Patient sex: M
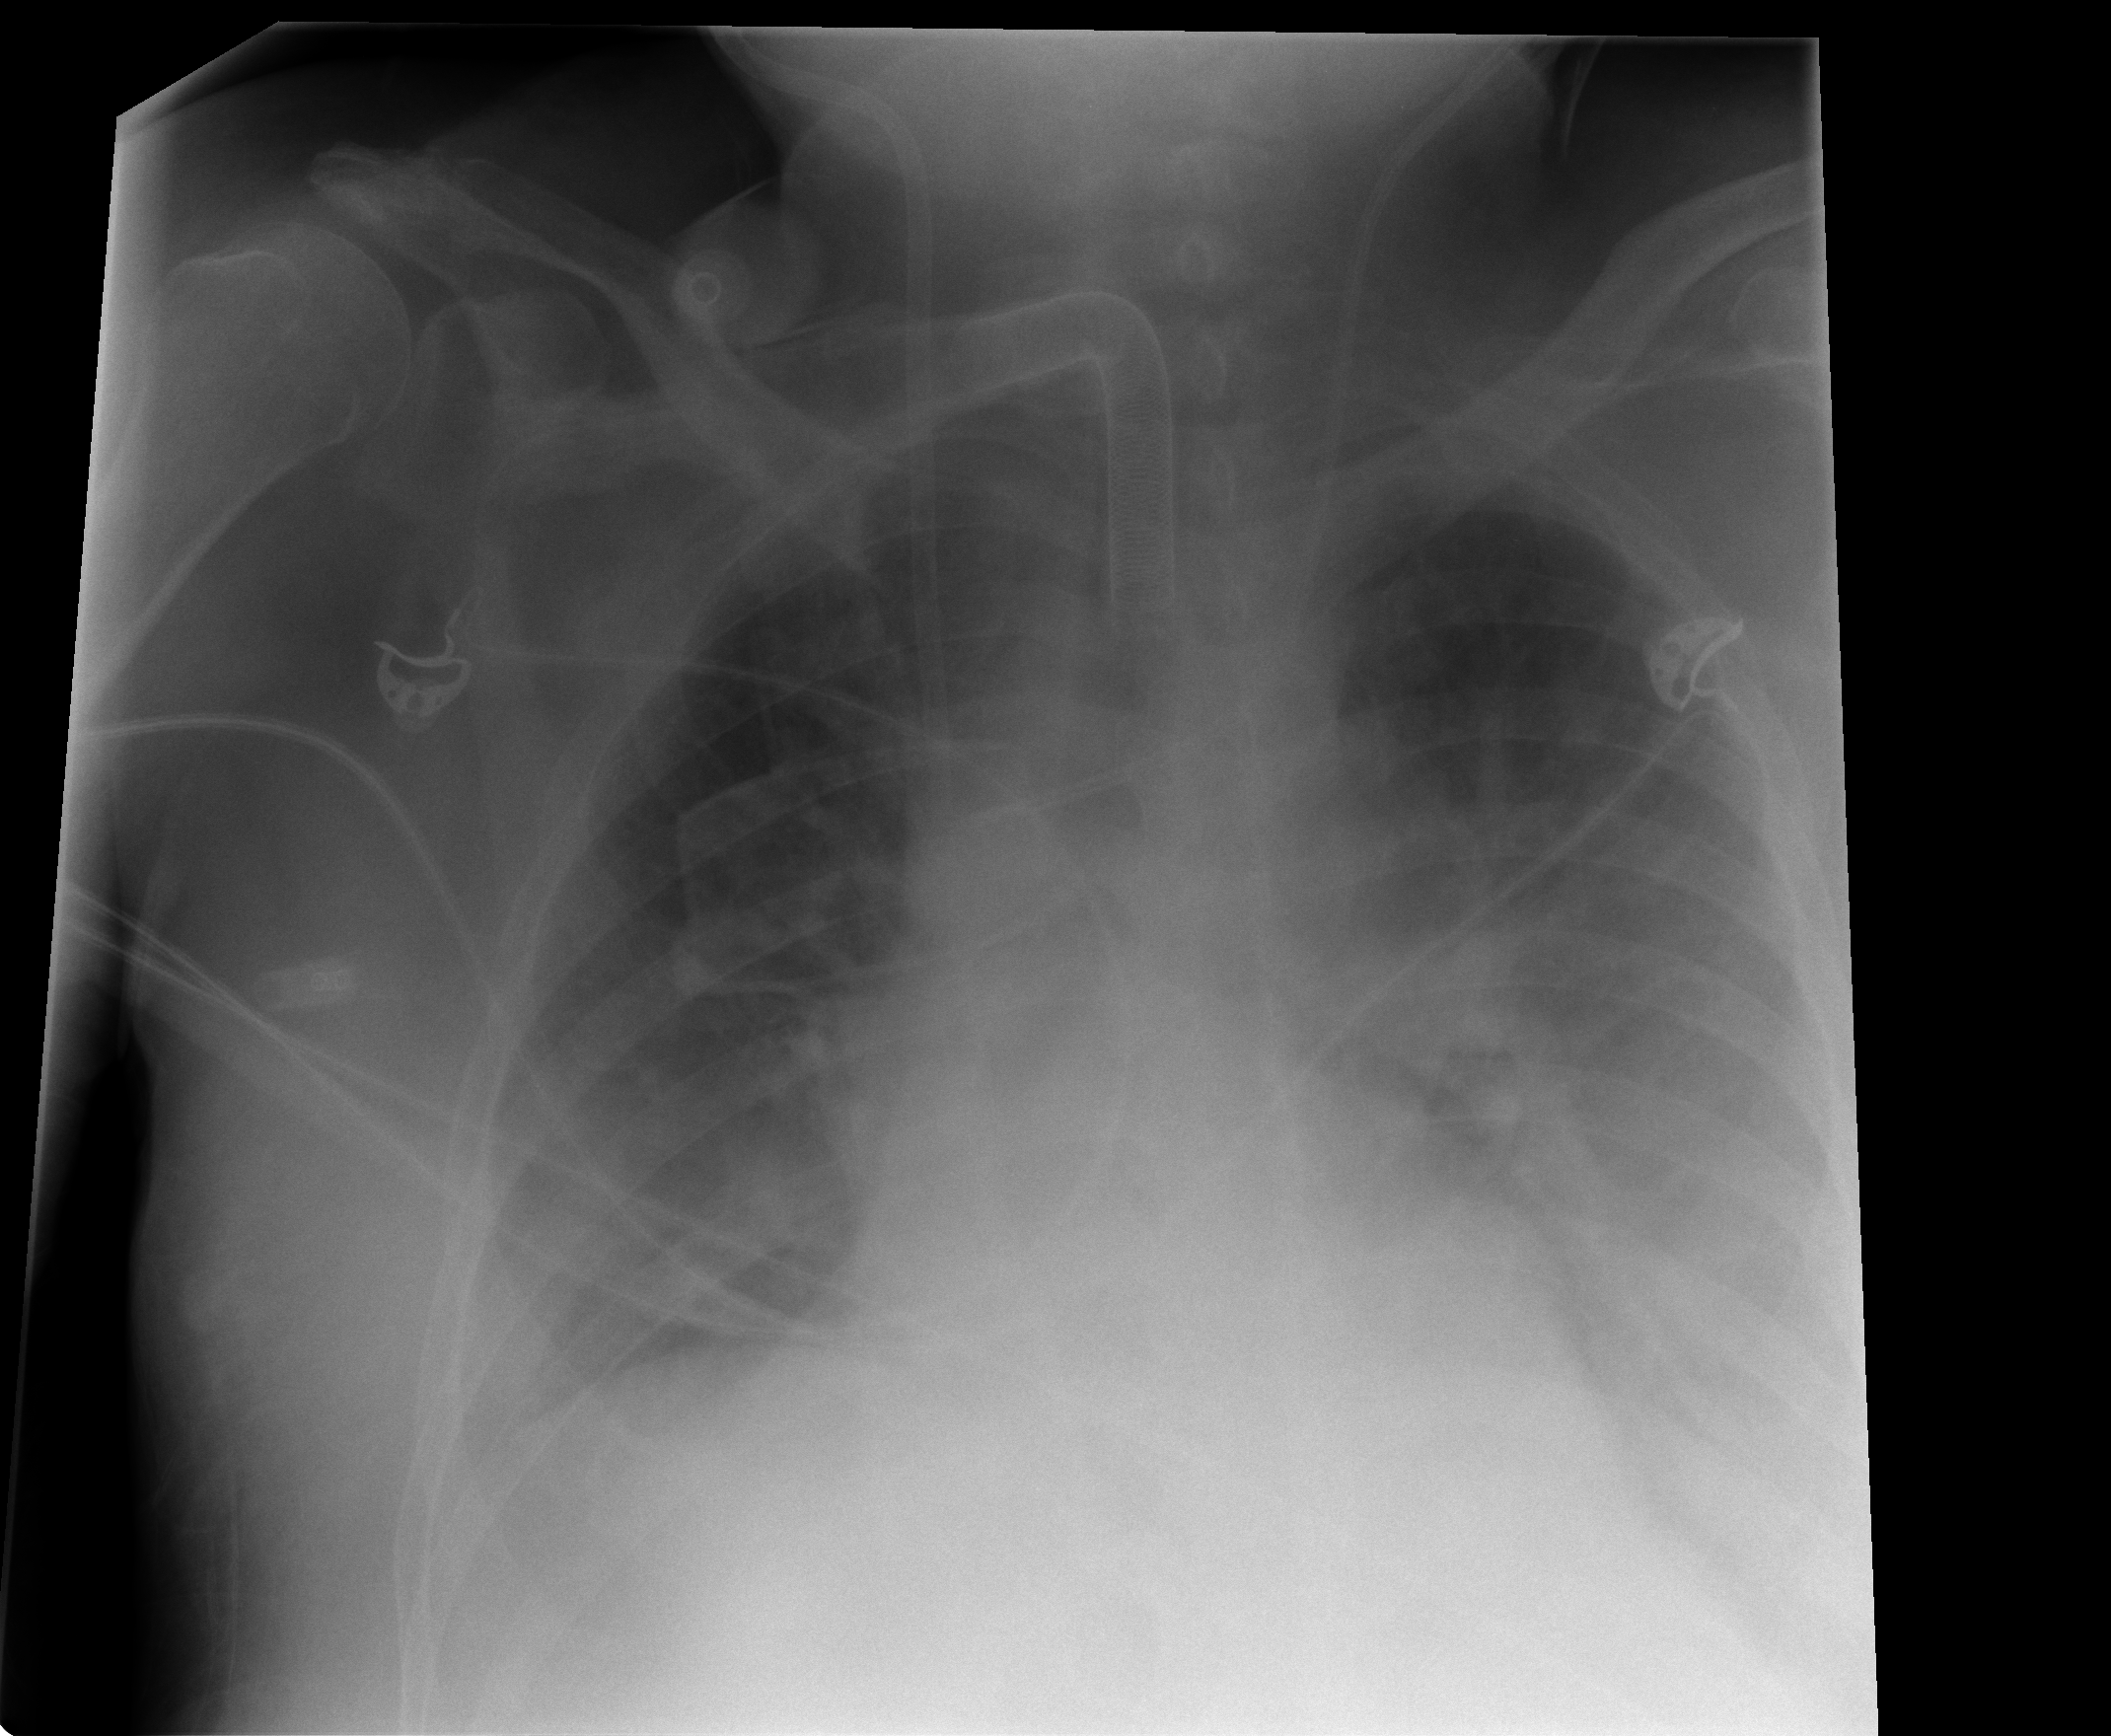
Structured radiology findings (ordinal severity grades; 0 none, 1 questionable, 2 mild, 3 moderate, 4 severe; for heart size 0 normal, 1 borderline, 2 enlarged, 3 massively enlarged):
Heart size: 0
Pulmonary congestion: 2
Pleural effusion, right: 2
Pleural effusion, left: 3
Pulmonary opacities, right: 0
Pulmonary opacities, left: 0
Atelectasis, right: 2
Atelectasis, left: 2